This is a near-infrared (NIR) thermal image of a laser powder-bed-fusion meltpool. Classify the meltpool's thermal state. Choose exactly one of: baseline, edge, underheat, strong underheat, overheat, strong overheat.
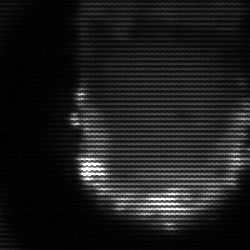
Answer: baseline